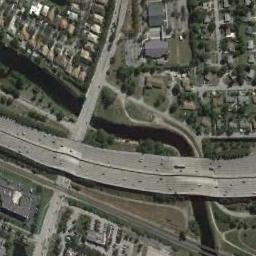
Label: overpass